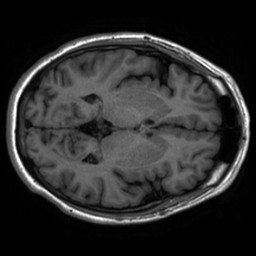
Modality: inplaneT1
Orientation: axial
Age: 18
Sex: male
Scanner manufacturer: ge
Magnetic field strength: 3 T
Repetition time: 2.499 s
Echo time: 0.02513 s